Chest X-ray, AP view. Patient: 67 years old, sex M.
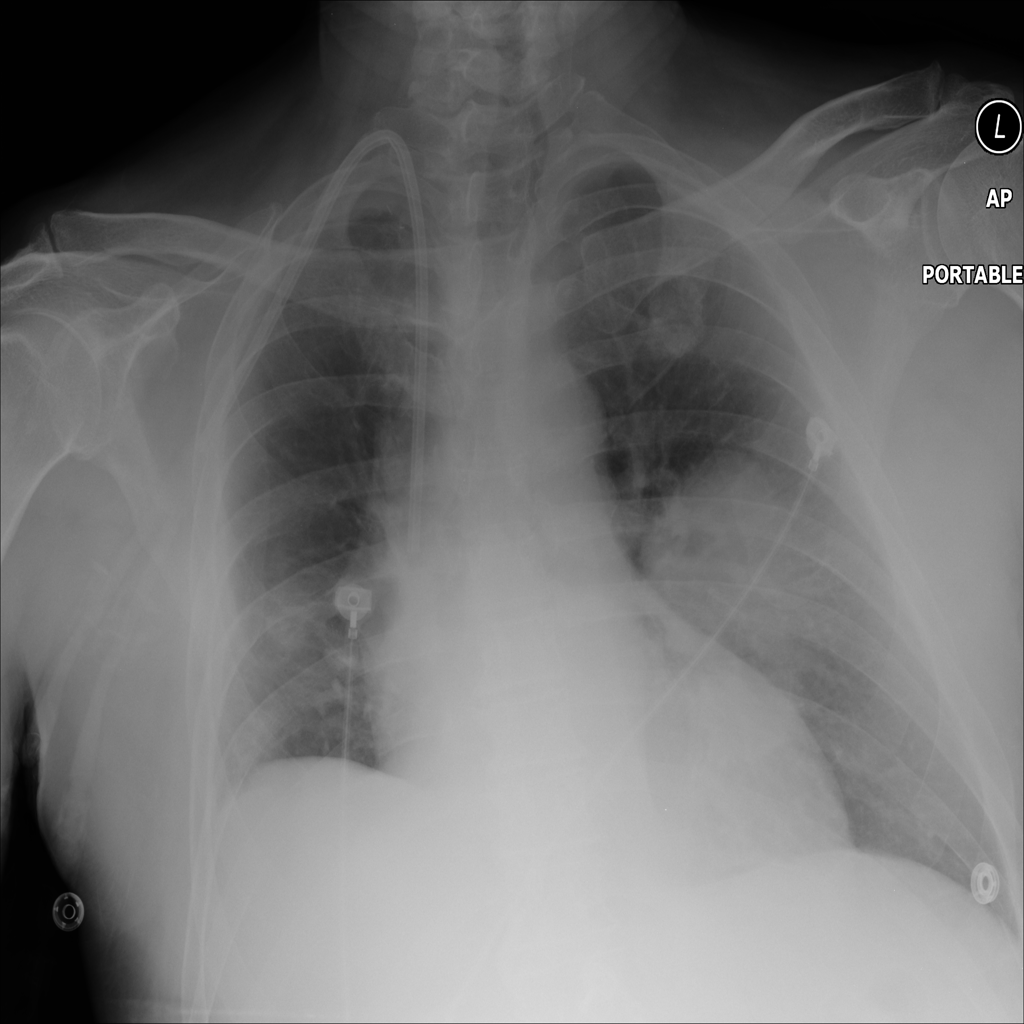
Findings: Mass